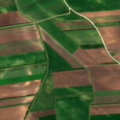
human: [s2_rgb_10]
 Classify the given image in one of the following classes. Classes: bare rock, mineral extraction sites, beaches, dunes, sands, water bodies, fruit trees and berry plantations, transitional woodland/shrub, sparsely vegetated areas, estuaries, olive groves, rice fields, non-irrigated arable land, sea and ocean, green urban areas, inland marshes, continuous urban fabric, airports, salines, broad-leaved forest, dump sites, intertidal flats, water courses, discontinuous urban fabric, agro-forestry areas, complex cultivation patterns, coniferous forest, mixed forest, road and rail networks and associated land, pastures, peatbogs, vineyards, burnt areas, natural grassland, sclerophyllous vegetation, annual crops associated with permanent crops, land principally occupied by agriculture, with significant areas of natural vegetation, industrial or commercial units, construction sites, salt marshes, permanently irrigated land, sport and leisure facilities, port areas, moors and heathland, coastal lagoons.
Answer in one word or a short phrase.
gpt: non-irrigated arable land